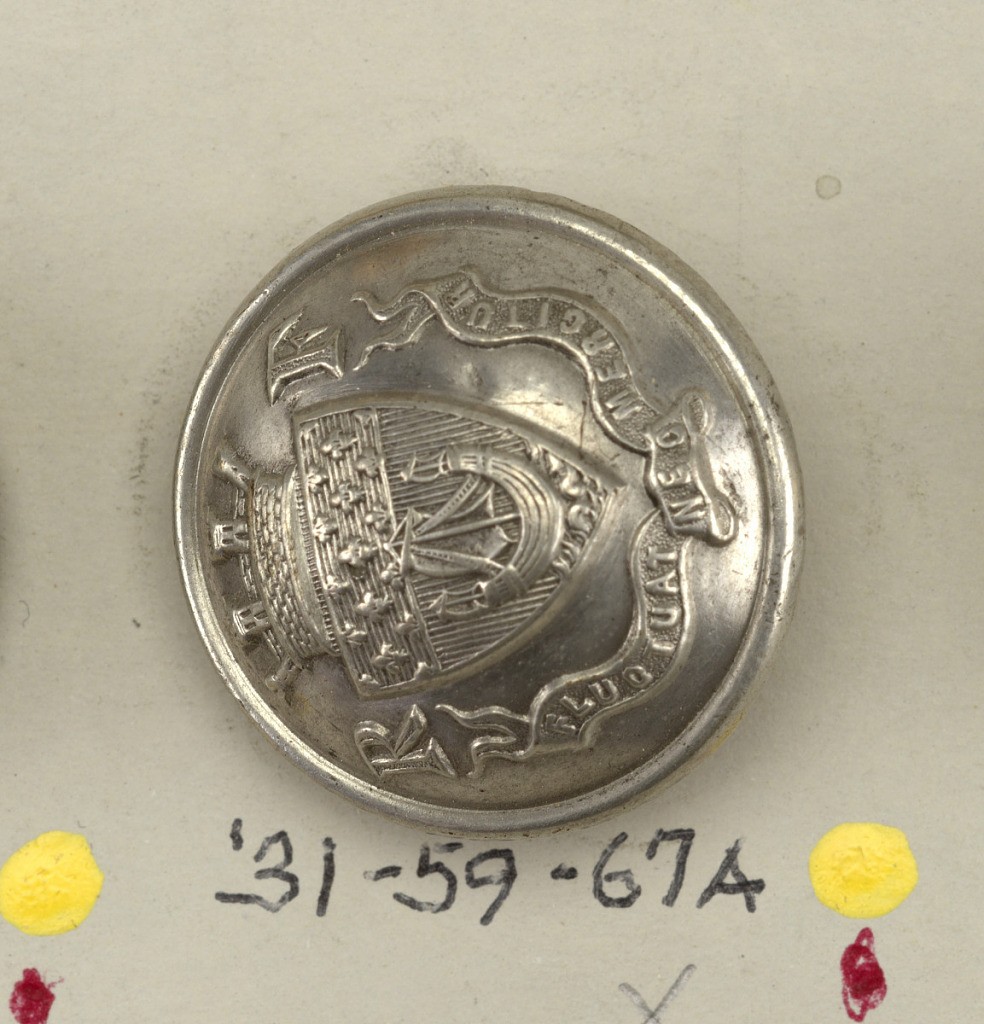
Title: Button
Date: mid-19th century
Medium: Pewter, brass
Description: On card 57